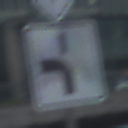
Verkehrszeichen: VerlaufVorfahrtsstrasse5
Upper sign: Vorfahrtsstrasse
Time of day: MorningAfternoon
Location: Outdoor (Urban)
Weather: PartlyCloudy
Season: NotSpecified
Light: Natural